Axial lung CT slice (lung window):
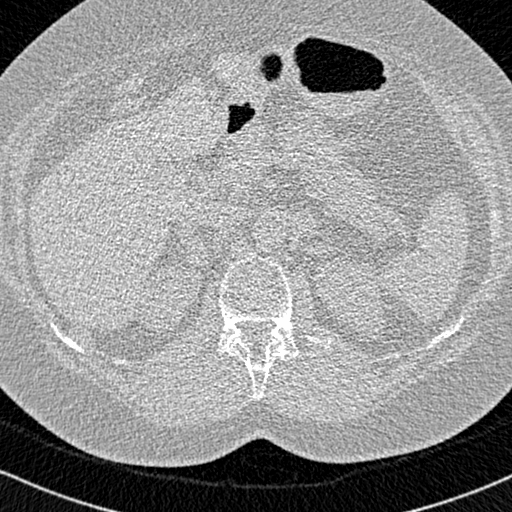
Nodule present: no